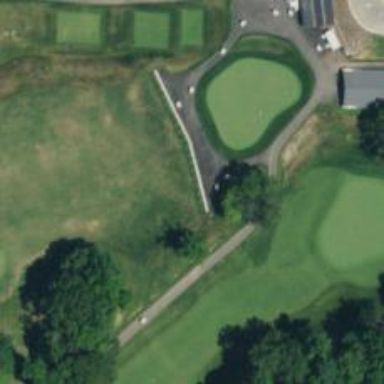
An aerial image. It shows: Pathway for golfing.